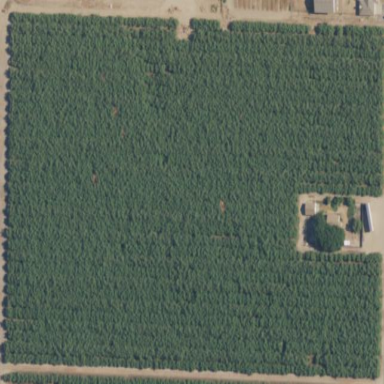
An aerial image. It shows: Orchard filled with almond trees.